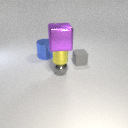
small yellow metal cylinder below large purple metal cube